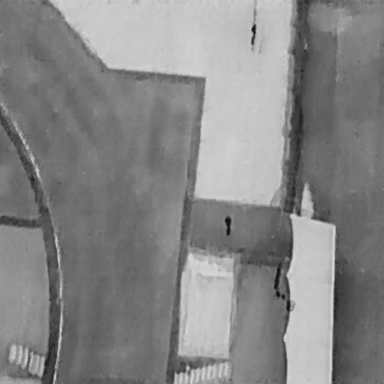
There are three People in the infrared image.